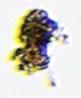
Label: Detritus